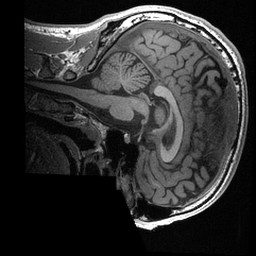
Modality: T1w
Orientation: sagittal
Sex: male
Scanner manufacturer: ge
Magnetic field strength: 3 T
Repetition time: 0.0064 s
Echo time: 0.00281 s